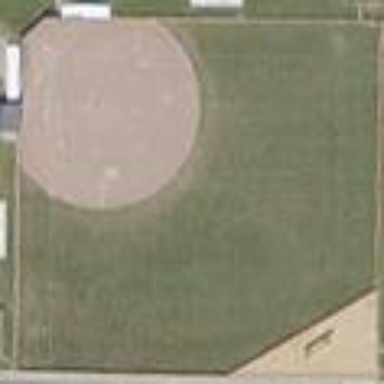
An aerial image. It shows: Baseball pitch for leisure and sports activities.